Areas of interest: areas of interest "School"
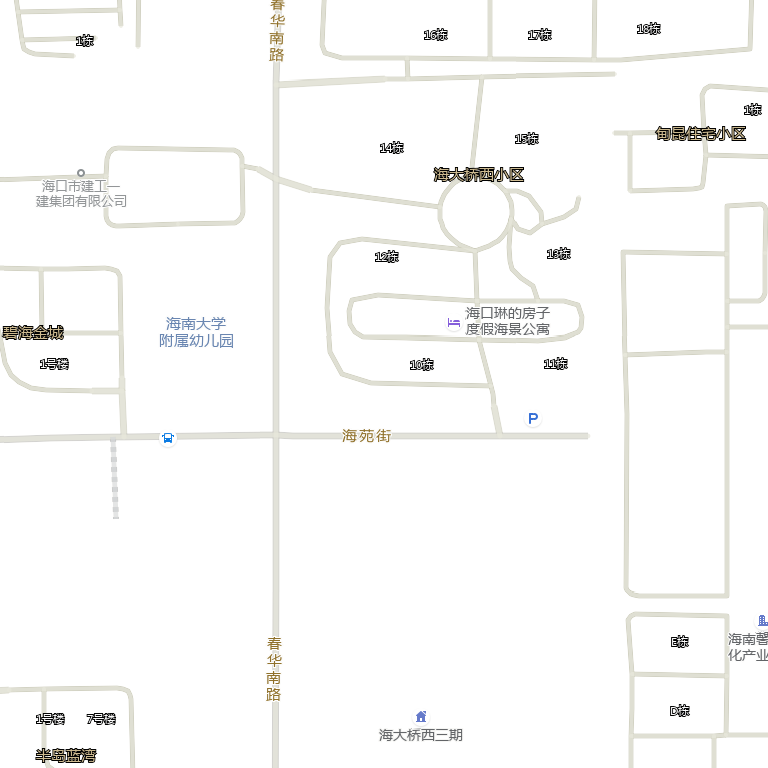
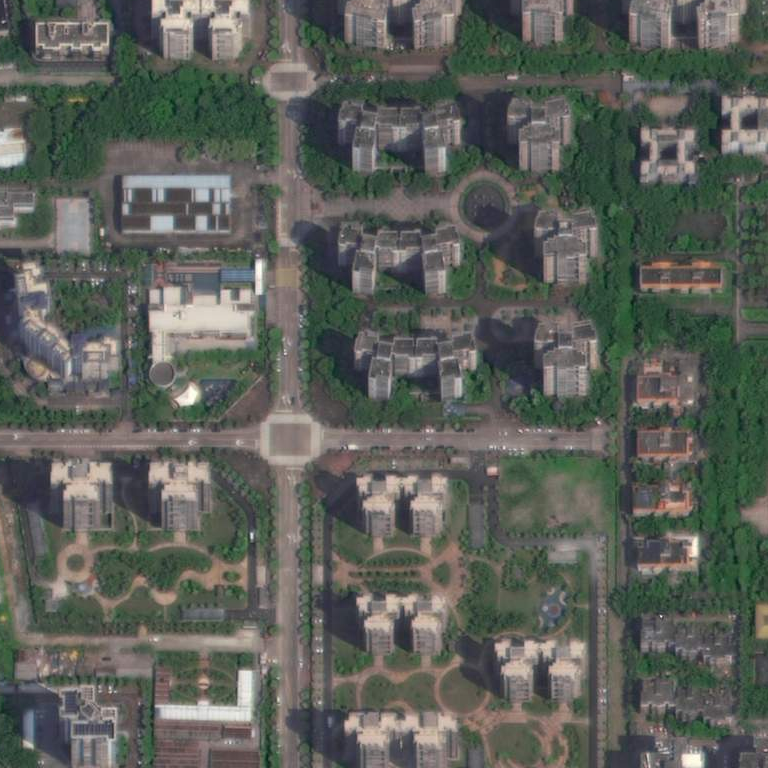